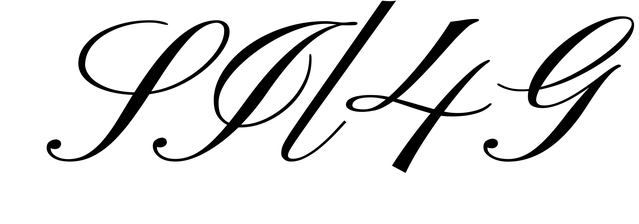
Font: PinyonScript-Regular